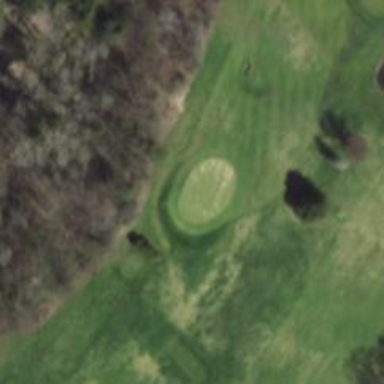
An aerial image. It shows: Golf hole.